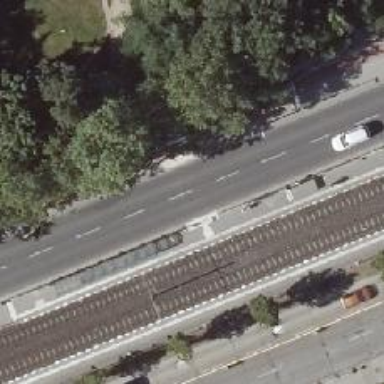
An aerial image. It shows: Asphalt road with lane markings. It is primary highway with dual carriageway.